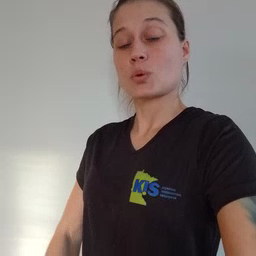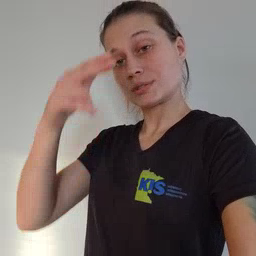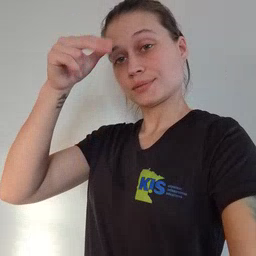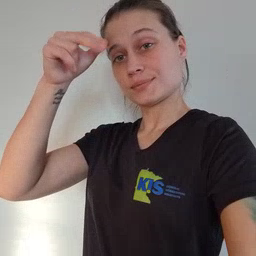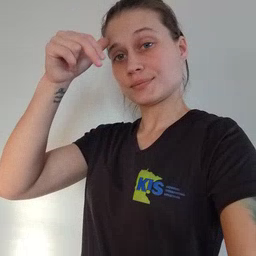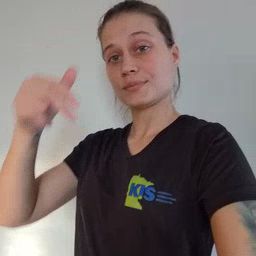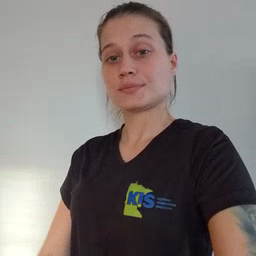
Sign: horse